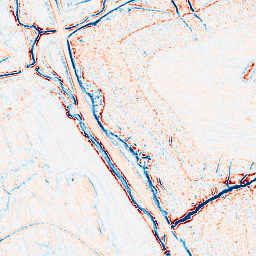
Category: multiscale
Decomposition family: dog_multiscale
Decomposition parameters: sigma_ratio: 1.4
n_scales: 3
base_sigma: 0.5
Upsampling method: bicubic
Upsampling parameters: scale: 4
Upsampling scale: 4